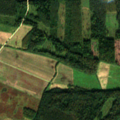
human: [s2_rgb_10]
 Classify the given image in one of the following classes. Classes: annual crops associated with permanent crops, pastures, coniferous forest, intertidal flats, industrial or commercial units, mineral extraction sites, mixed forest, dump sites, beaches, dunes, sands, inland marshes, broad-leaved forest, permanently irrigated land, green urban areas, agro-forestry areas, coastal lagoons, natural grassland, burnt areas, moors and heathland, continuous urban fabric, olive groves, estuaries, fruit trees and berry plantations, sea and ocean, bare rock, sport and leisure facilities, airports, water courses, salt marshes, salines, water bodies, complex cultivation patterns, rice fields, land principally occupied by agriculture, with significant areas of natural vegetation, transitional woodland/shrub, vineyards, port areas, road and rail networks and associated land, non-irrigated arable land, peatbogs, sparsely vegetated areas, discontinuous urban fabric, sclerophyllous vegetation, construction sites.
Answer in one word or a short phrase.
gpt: non-irrigated arable land, coniferous forest, mixed forest, transitional woodland/shrub